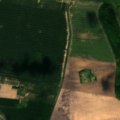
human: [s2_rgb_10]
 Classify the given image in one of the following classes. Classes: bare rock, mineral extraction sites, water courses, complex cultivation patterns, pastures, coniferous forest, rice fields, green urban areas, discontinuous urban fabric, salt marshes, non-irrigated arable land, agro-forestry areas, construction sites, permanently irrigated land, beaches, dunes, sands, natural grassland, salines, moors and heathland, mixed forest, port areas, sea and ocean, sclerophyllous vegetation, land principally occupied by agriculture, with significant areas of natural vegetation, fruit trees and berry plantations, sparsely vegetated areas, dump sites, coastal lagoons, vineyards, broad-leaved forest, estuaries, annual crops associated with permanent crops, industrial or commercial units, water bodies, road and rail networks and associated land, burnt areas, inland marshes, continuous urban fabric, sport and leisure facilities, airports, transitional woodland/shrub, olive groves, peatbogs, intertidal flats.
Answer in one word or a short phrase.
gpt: non-irrigated arable land, broad-leaved forest